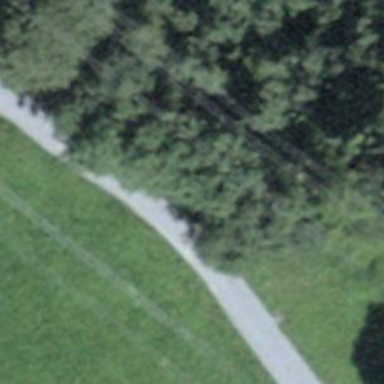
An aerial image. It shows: Track with fine gravel surface. The track has grade2 tracktype.